Question: I created an app in Xcode 4.5 using autolayout enabled. Since it is not compatible with iOS 5 (didn't know before testing), I unchecked autolayout from storyboard. Now the contents of the view are all rotated clockwise when testing it in the simulator.
The app originally is in landscape (looks fine in Xcode). The simulator would launch in landscape, but everything inside the view looks like it has been rotated after unchecking autolayout.
Example:
I tried with a new view controller and it still shows up like above. Initial orientation has been set to landscape. Any solution?
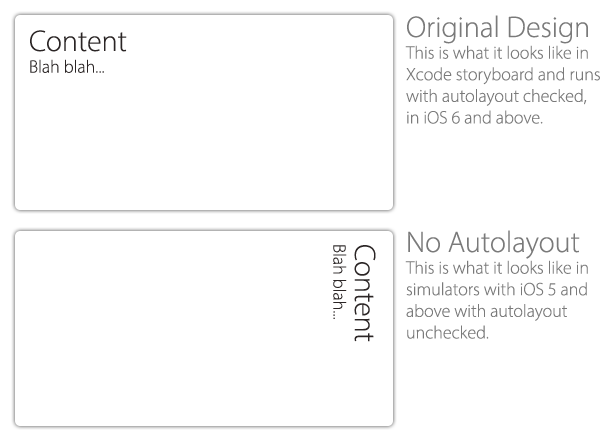
Answer: For Fixing orientation issue please do this.
Define these macros in .pch file
'''
#define IOS_OLDER_THAN_6 ( [ [ [ UIDevice currentDevice ] systemVersion ] floatValue ] < 6.0 )
#define IOS_NEWER_OR_EQUAL_TO_6 ( [ [ [ UIDevice currentDevice ] systemVersion ] floatValue ] >= 6.0 )
'''
and write this method inside your viewContrller.m
'''
#ifdef IOS_OLDER_THAN_6
- (BOOL)shouldAutorotateToInterfaceOrientation:(UIInterfaceOrientation)toInterfaceOrientation
{
return (toInterfaceOrientation == UIInterfaceOrientationLandscapeLeft) ||
(toInterfaceOrientation == UIInterfaceOrientationLandscapeRight);
}
#endif
#ifdef IOS_NEWER_OR_EQUAL_TO_6
-(BOOL)shouldAutorotate
{
return YES;
}
- (NSUInteger)supportedInterfaceOrientations
{
return (UIInterfaceOrientationMaskLandscapeLeft | UIInterfaceOrientationMaskLandscapeRight);
}
#endif
'''